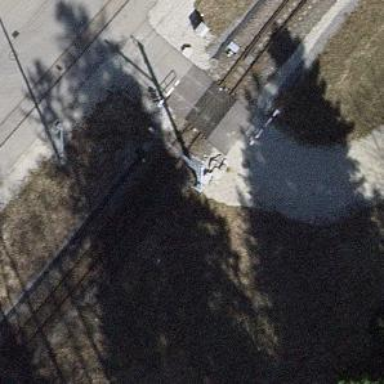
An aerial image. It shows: Cycle barrier.